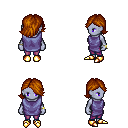
a pixel art fantasy rpg character, female body template, dark elf, purple skin, chain tabard jacket, magenta pants, brunette swoop hairstyle, bracelets, gold boots, four views (front, back, left, right), 2x2 character sprite sheet, small pixel art, hard edges, no anti-aliasing